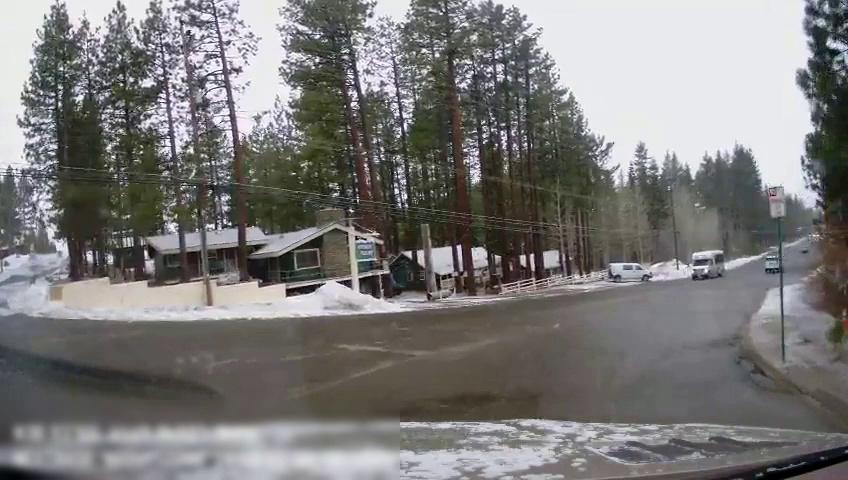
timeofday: Day
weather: Snowy
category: Drivable Space
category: Vehicles | SUV
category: Vehicles | Bus
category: Vehicles | Van
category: Traffic | Signs